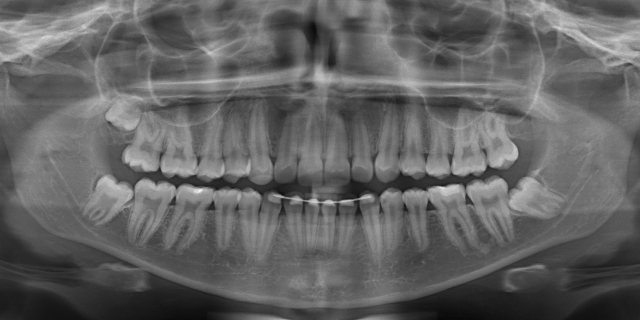
adult